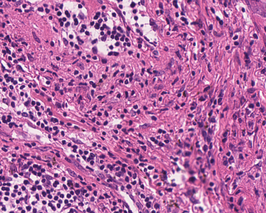
Tumor epithelial tissue: no
Tumor-associated stroma tissue: yes
Normal tissue: no